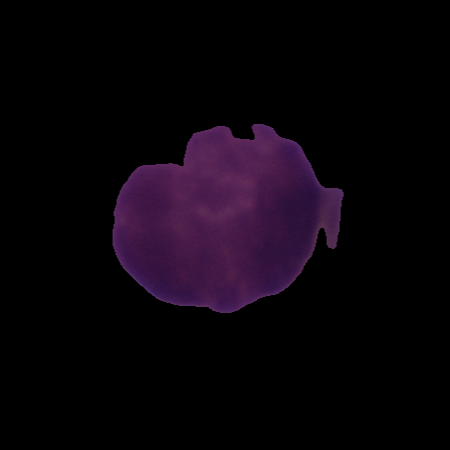
Label: healthy